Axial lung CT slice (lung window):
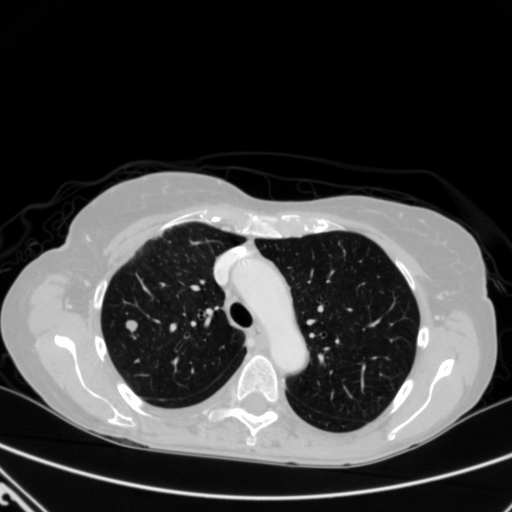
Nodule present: yes
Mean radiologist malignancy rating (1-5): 4